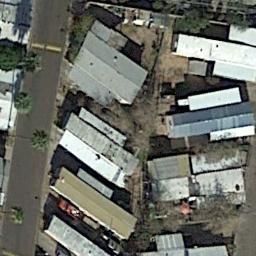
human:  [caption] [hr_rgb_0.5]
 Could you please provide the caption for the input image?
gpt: The mobile home park has some dense mobile homes .

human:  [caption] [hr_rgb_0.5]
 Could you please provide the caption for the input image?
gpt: There are many buildings of different shapes and sizes in the mobile home parks .

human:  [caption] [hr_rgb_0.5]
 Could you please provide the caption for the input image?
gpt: The mobile home park is on the grass next to the road .

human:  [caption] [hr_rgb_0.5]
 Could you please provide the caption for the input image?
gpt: There are a row of colorful mobile homes on both sides of the road .

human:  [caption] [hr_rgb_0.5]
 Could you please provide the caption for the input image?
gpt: There are some buildings in the mobile home park .